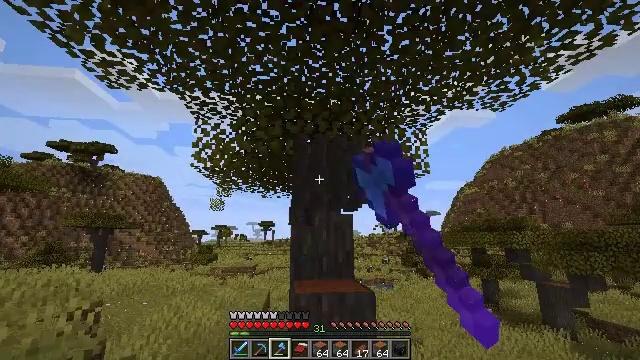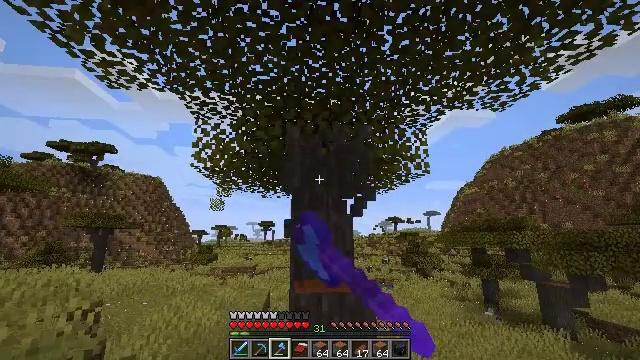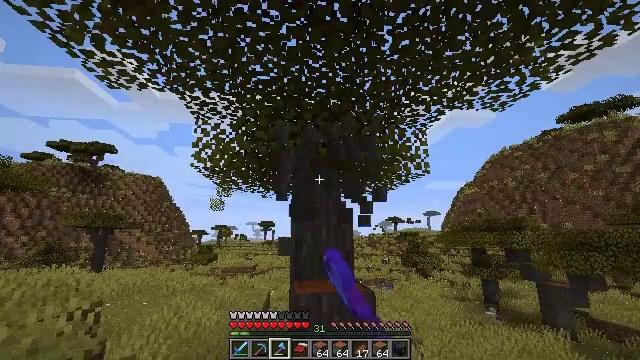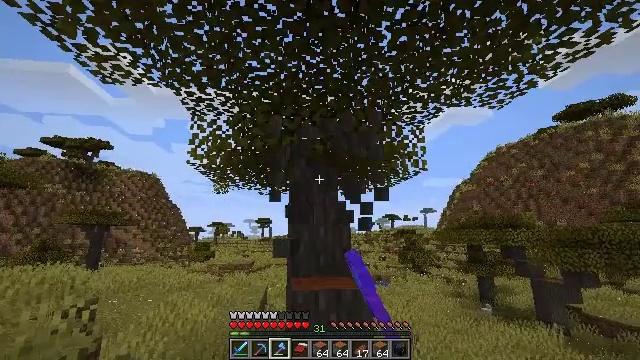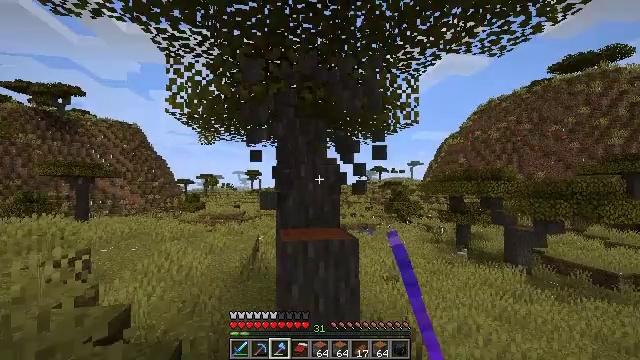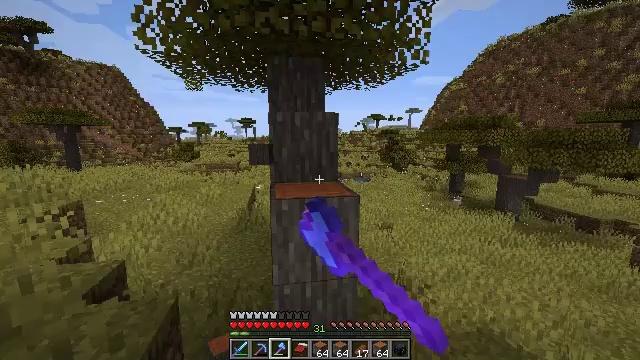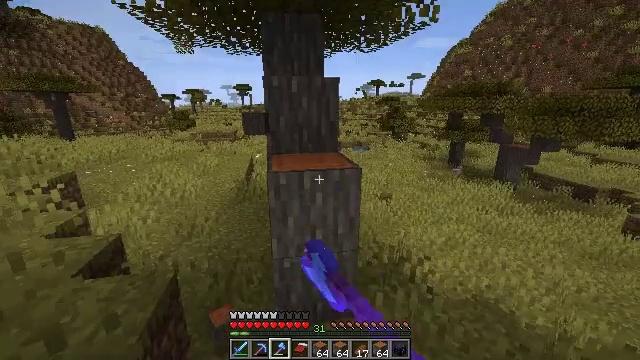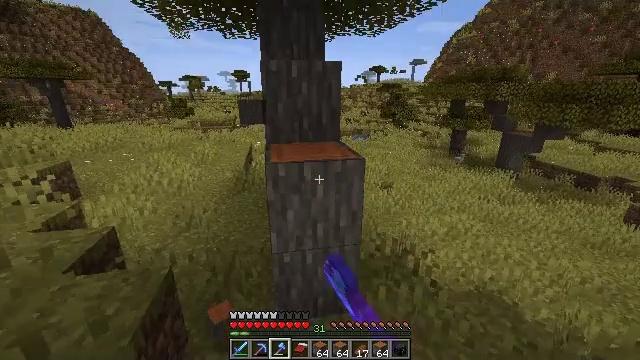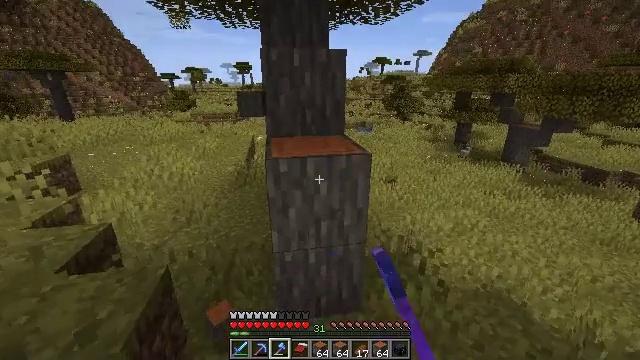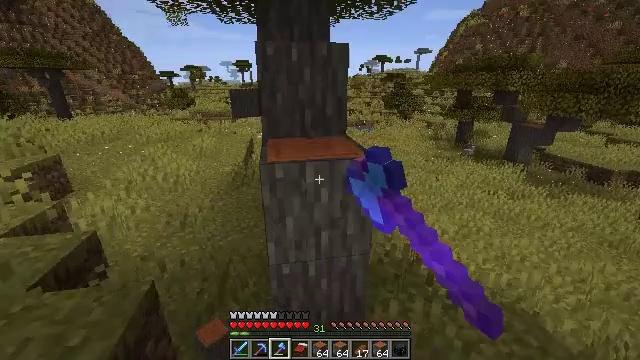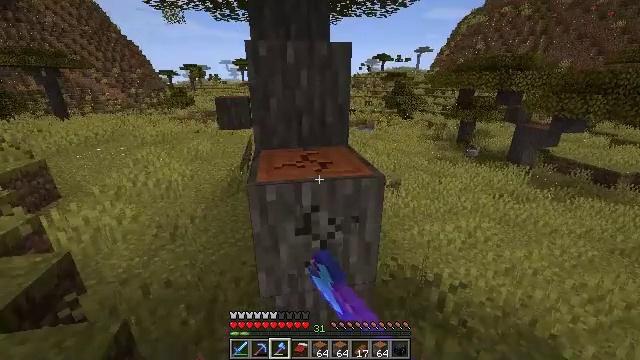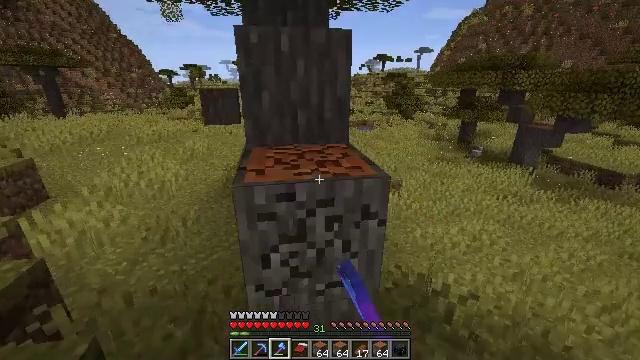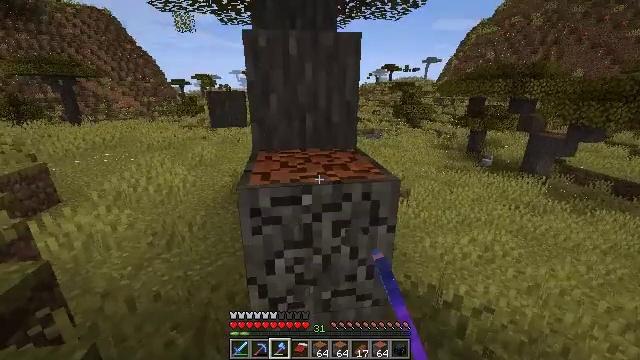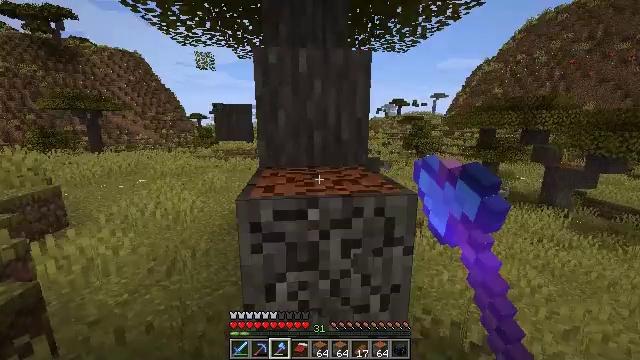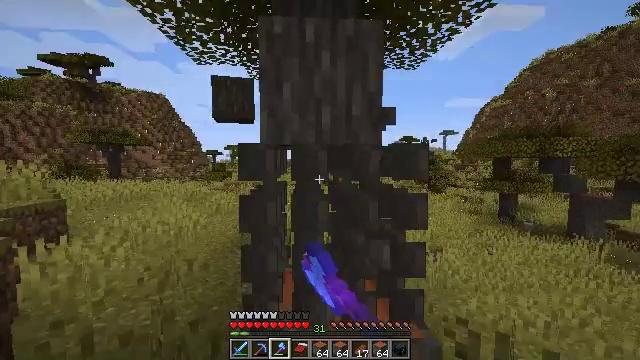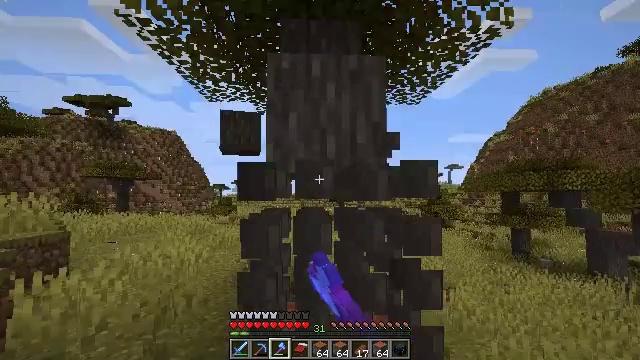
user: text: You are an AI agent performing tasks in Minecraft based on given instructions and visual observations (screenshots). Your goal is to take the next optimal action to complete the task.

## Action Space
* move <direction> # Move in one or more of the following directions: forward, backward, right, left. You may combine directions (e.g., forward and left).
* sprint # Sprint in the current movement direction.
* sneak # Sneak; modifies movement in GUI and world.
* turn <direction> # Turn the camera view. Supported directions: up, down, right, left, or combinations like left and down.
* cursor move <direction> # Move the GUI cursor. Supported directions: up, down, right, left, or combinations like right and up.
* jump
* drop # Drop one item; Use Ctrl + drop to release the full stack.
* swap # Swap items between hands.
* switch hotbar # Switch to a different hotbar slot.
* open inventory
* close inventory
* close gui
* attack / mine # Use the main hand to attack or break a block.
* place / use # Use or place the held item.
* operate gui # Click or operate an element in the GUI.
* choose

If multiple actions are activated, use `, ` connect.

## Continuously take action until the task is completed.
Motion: motion action
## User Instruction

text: Harvest the acacia log from the forest.
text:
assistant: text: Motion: attack / mine
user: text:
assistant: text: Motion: attack / mine
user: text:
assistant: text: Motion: move forward, attack / mine
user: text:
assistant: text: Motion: move forward, turn right and down, attack / mine
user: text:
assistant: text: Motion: move forward, turn down, attack / mine
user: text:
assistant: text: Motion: move forward, turn down, attack / mine
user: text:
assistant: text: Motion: move forward, turn down, attack / mine
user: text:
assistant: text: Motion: move forward, turn down, attack / mine
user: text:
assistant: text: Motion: move forward, attack / mine
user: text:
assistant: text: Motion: move forward, attack / mine
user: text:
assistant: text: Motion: move forward, attack / mine
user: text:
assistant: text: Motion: move forward, turn left and up, attack / mine
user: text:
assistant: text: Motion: turn left and up, attack / mine
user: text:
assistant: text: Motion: turn left and up, attack / mine
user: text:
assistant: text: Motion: turn left and up, attack / mine
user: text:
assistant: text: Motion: move forward, turn up, attack / mine
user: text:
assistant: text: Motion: move forward, turn up, attack / mine
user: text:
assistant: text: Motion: move forward, turn up, attack / mine
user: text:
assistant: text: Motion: move forward, turn up, attack / mine
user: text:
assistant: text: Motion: move forward, attack / mine
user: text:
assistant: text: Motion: move forward, attack / mine, jump
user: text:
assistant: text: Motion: move forward, attack / mine, jump
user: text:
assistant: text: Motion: move forward, attack / mine, jump
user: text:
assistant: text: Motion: move forward, attack / mine
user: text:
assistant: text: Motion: move forward, turn left and down, attack / mine
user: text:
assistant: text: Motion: move forward, turn left and down, attack / mine
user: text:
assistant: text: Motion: move forward, turn down, attack / mine
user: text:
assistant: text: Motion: attack / mine
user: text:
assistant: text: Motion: turn down, attack / mine
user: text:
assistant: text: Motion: attack / mine